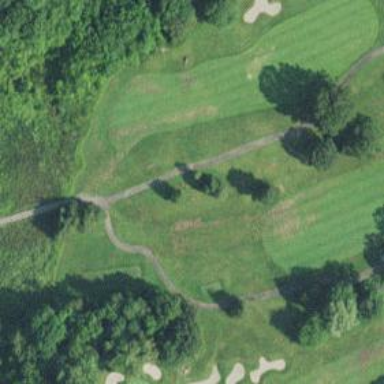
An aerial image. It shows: Golf fairway surrounded by grass.